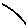
Label: line